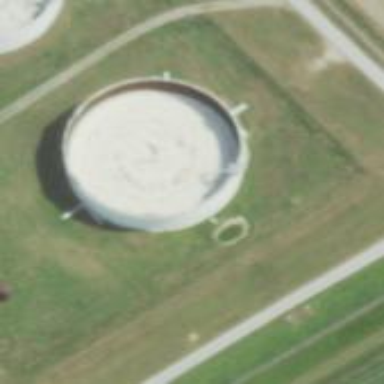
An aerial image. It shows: Storage tank which is man-made and housed in building.